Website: lowes
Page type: order-returns
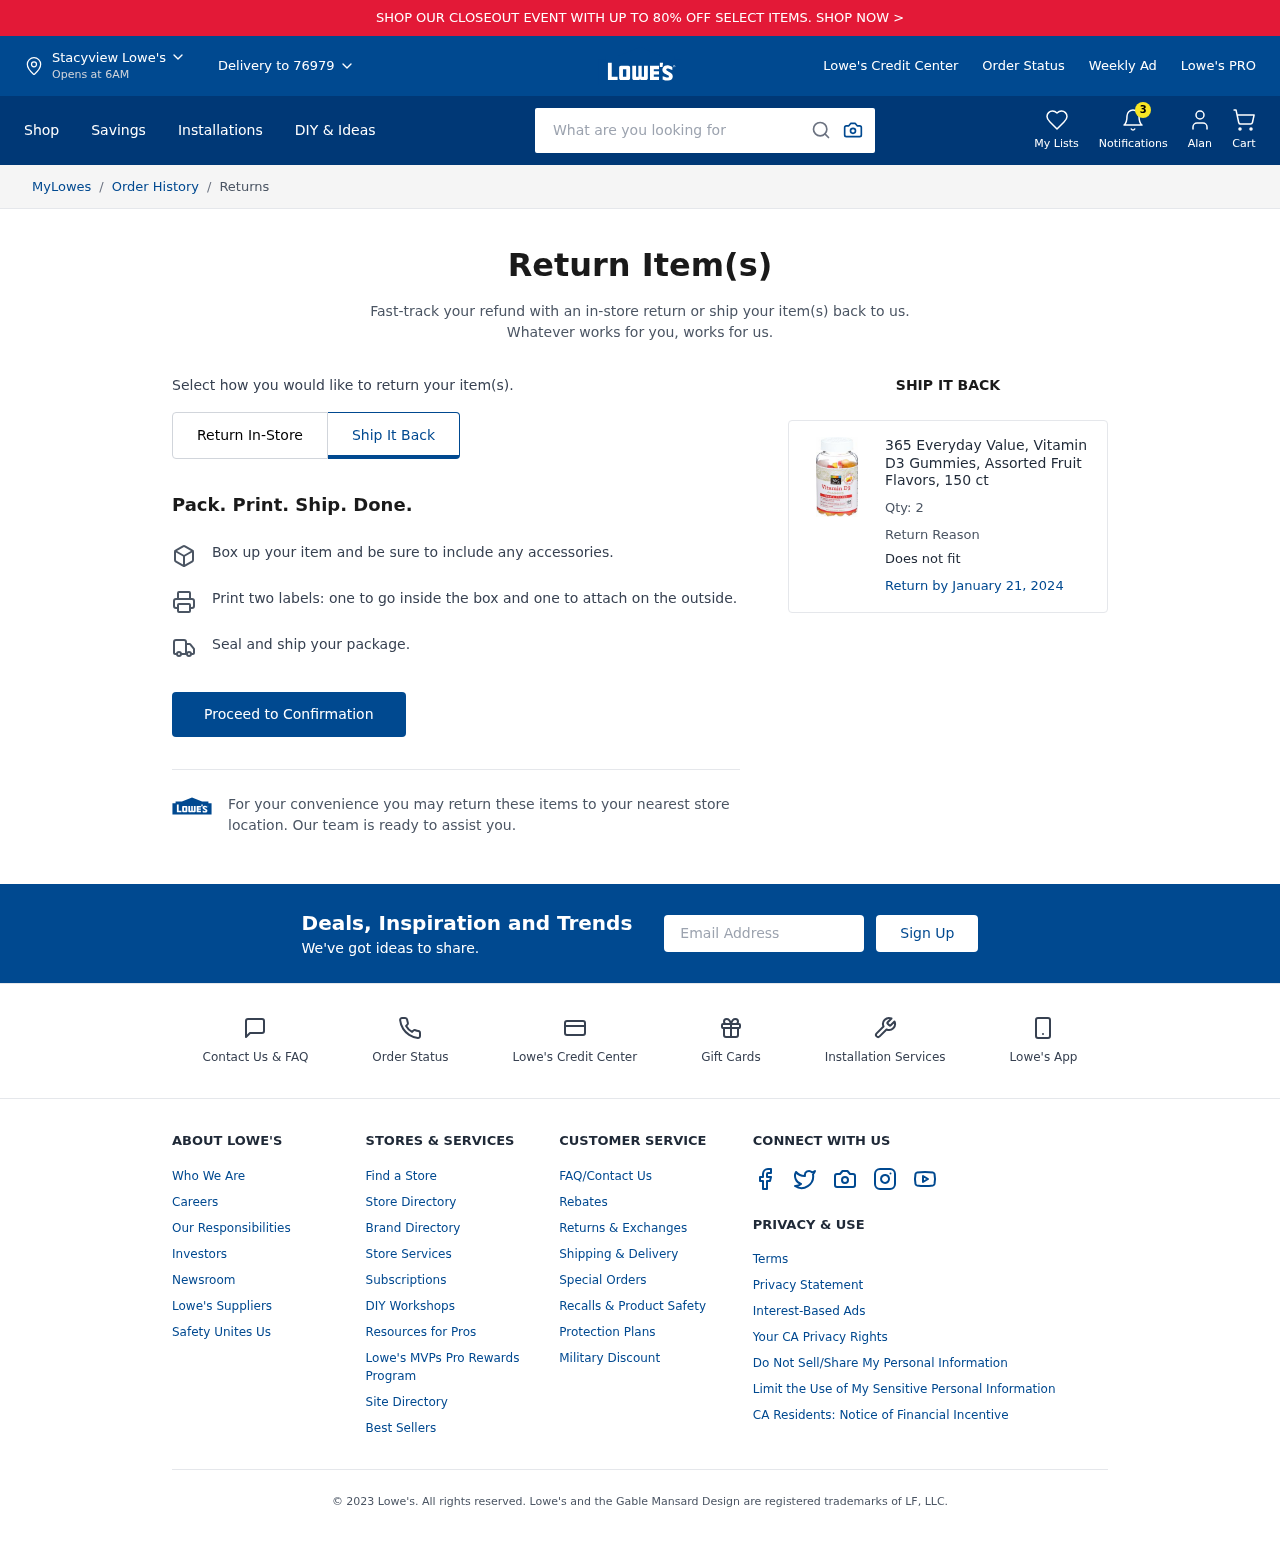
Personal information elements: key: PII_CITY
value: Stacyview
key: PII_EMAIL
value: alanwilliams@yahoo.com
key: PII_FIRSTNAME
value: Alan
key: PII_POSTCODE
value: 76979
Product elements: key: PRODUCT1_NAME
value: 365 Everyday Value, Vitamin D3 Gummies, Assorted Fruit Flavors, 150 ct
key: PRODUCT1_QUANTITY
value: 2
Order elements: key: ORDER_RETURN_BY_DATE
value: January 21, 2024
Search elements: key: HEADER_SEARCH
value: What are you looking for
Other elements: key: NOTIFICATION_COUNT
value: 3